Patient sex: M
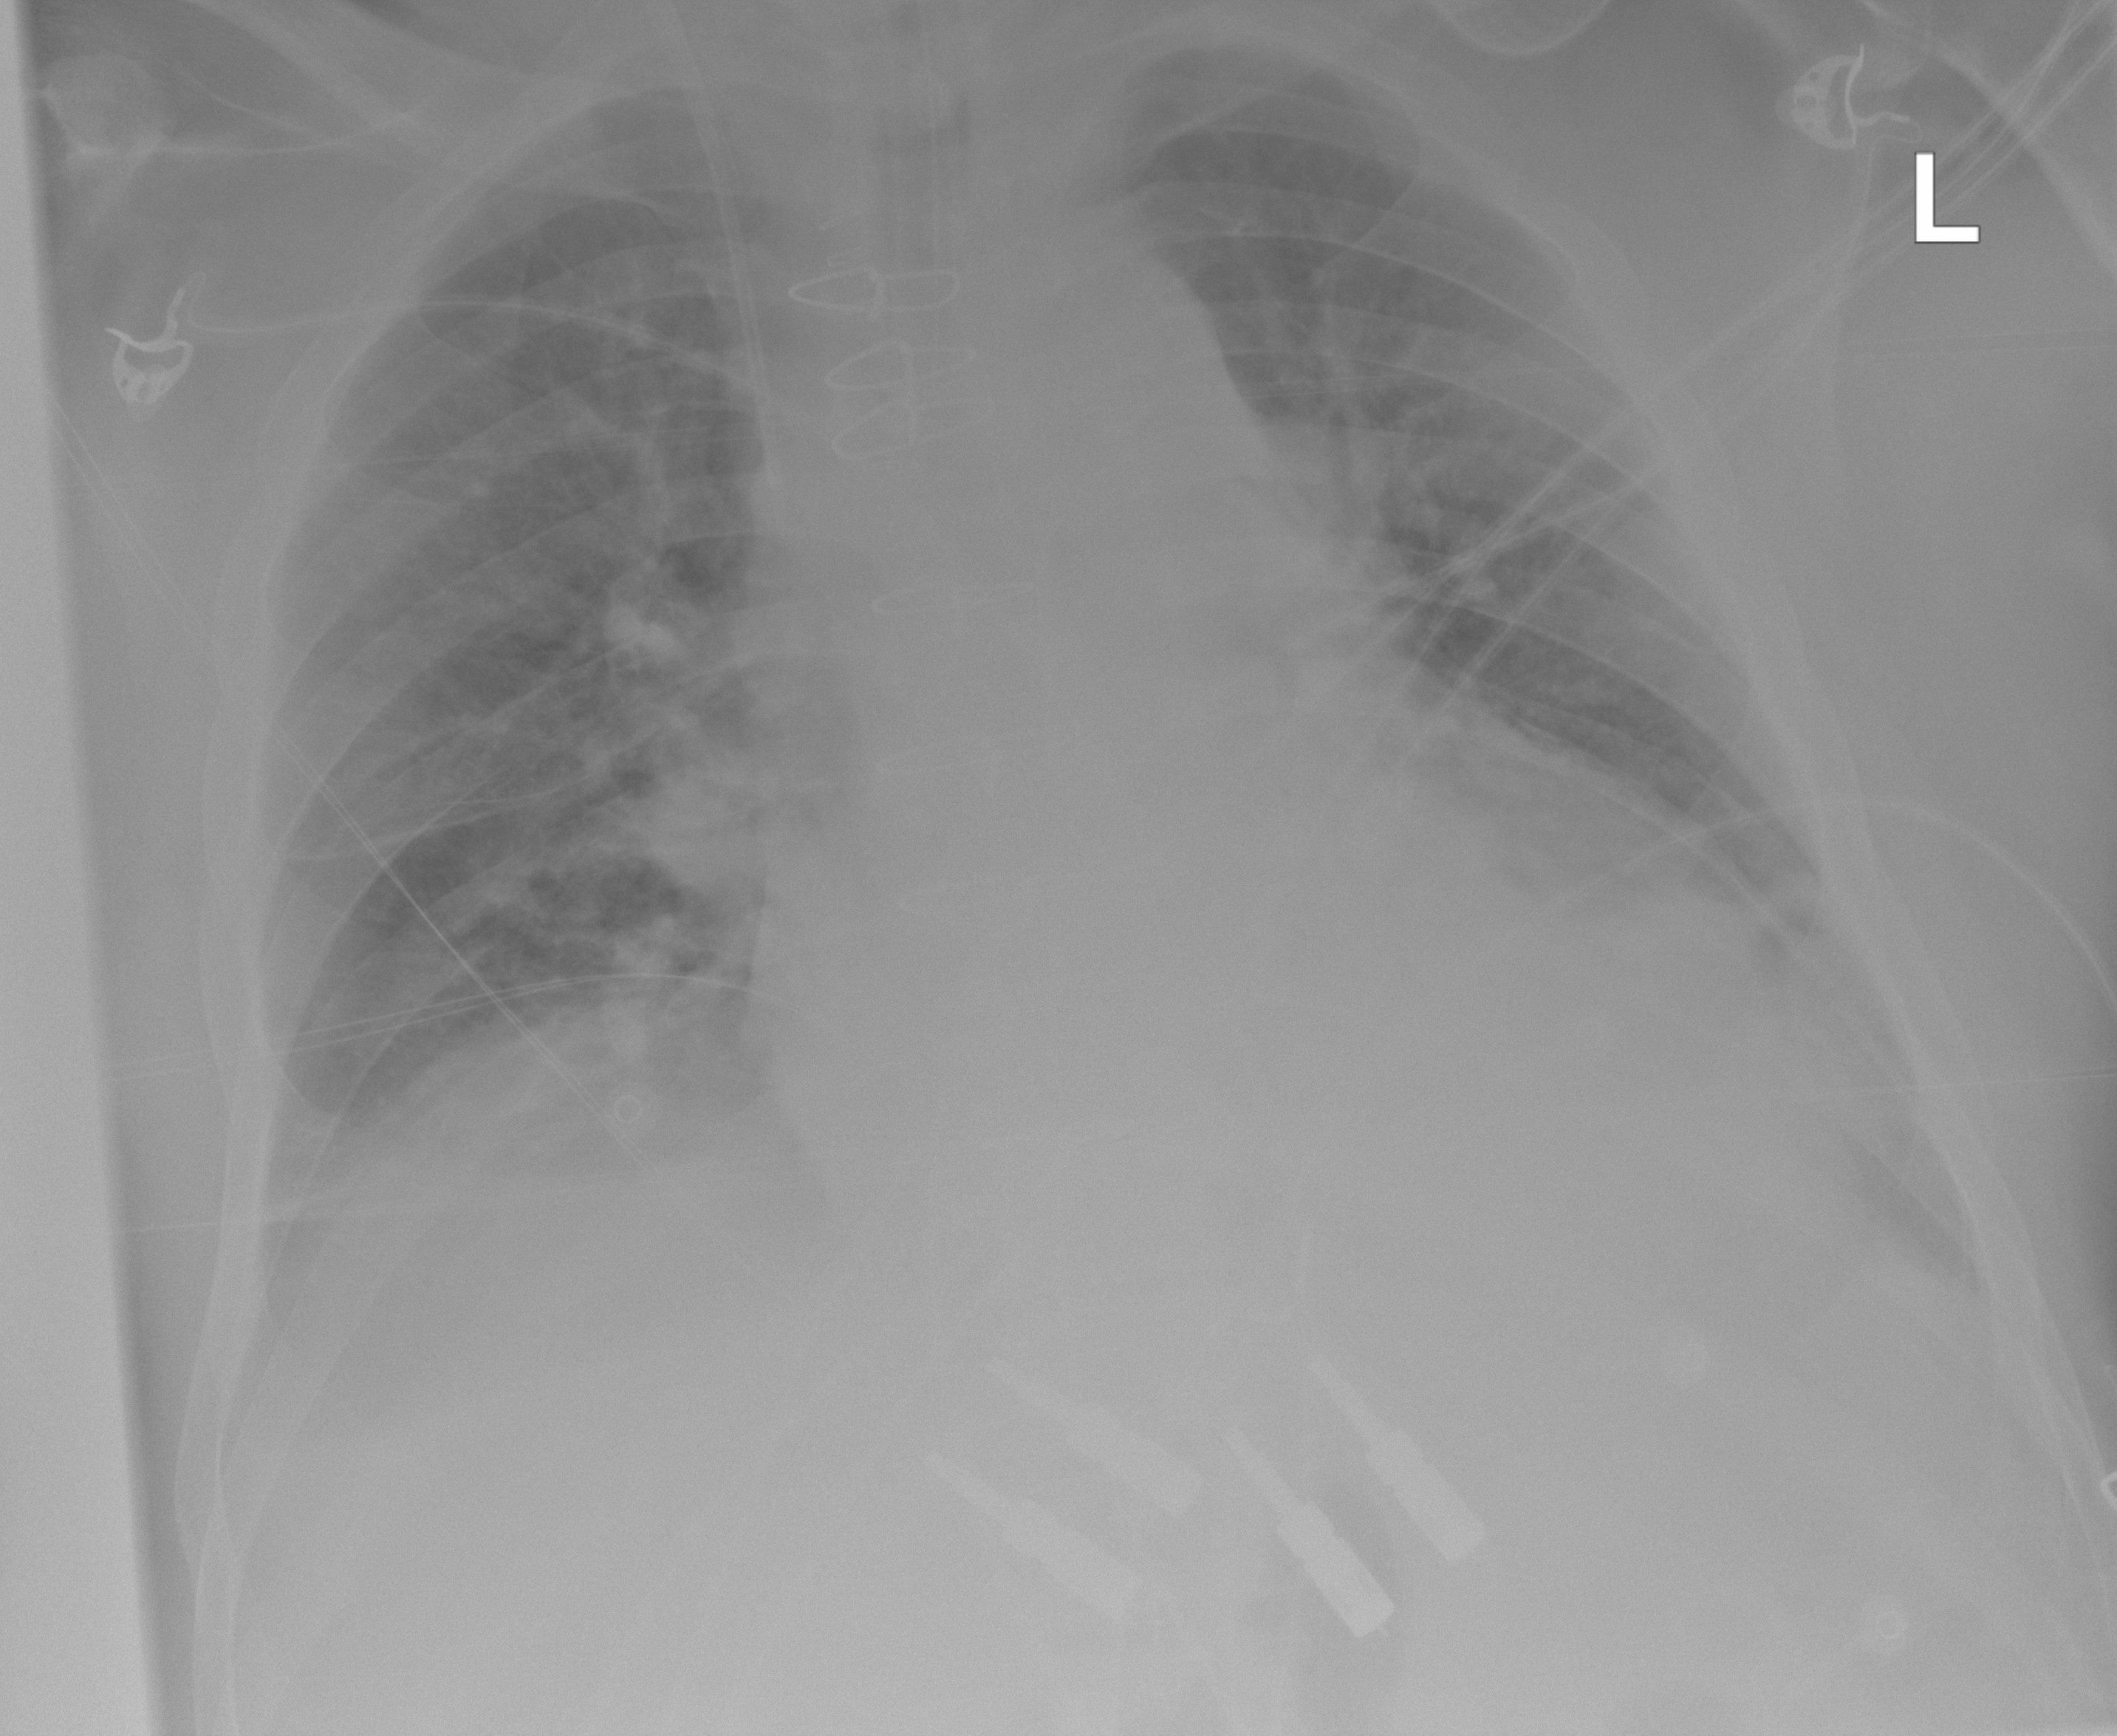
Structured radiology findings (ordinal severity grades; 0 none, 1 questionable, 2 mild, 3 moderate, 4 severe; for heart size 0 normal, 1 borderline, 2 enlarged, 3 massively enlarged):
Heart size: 2
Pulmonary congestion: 1
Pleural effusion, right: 2
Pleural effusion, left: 2
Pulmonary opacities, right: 0
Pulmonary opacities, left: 0
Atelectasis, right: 2
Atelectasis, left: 2